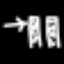
Label: The Eiffel Tower